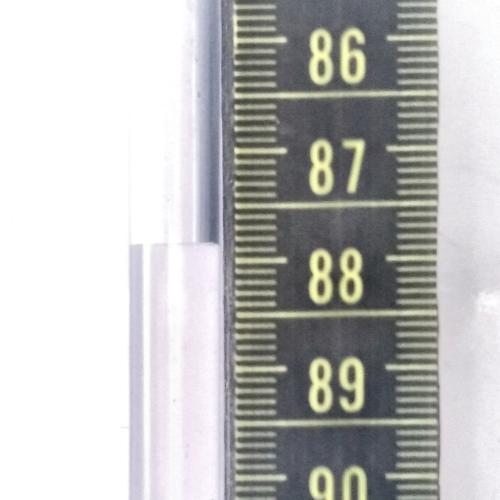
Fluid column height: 87.8 cm